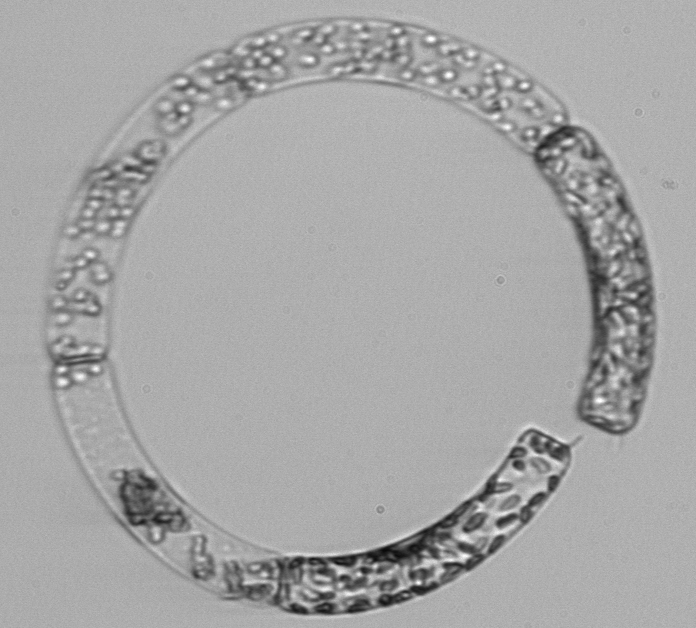
Label: Guinardia_striata